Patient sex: F
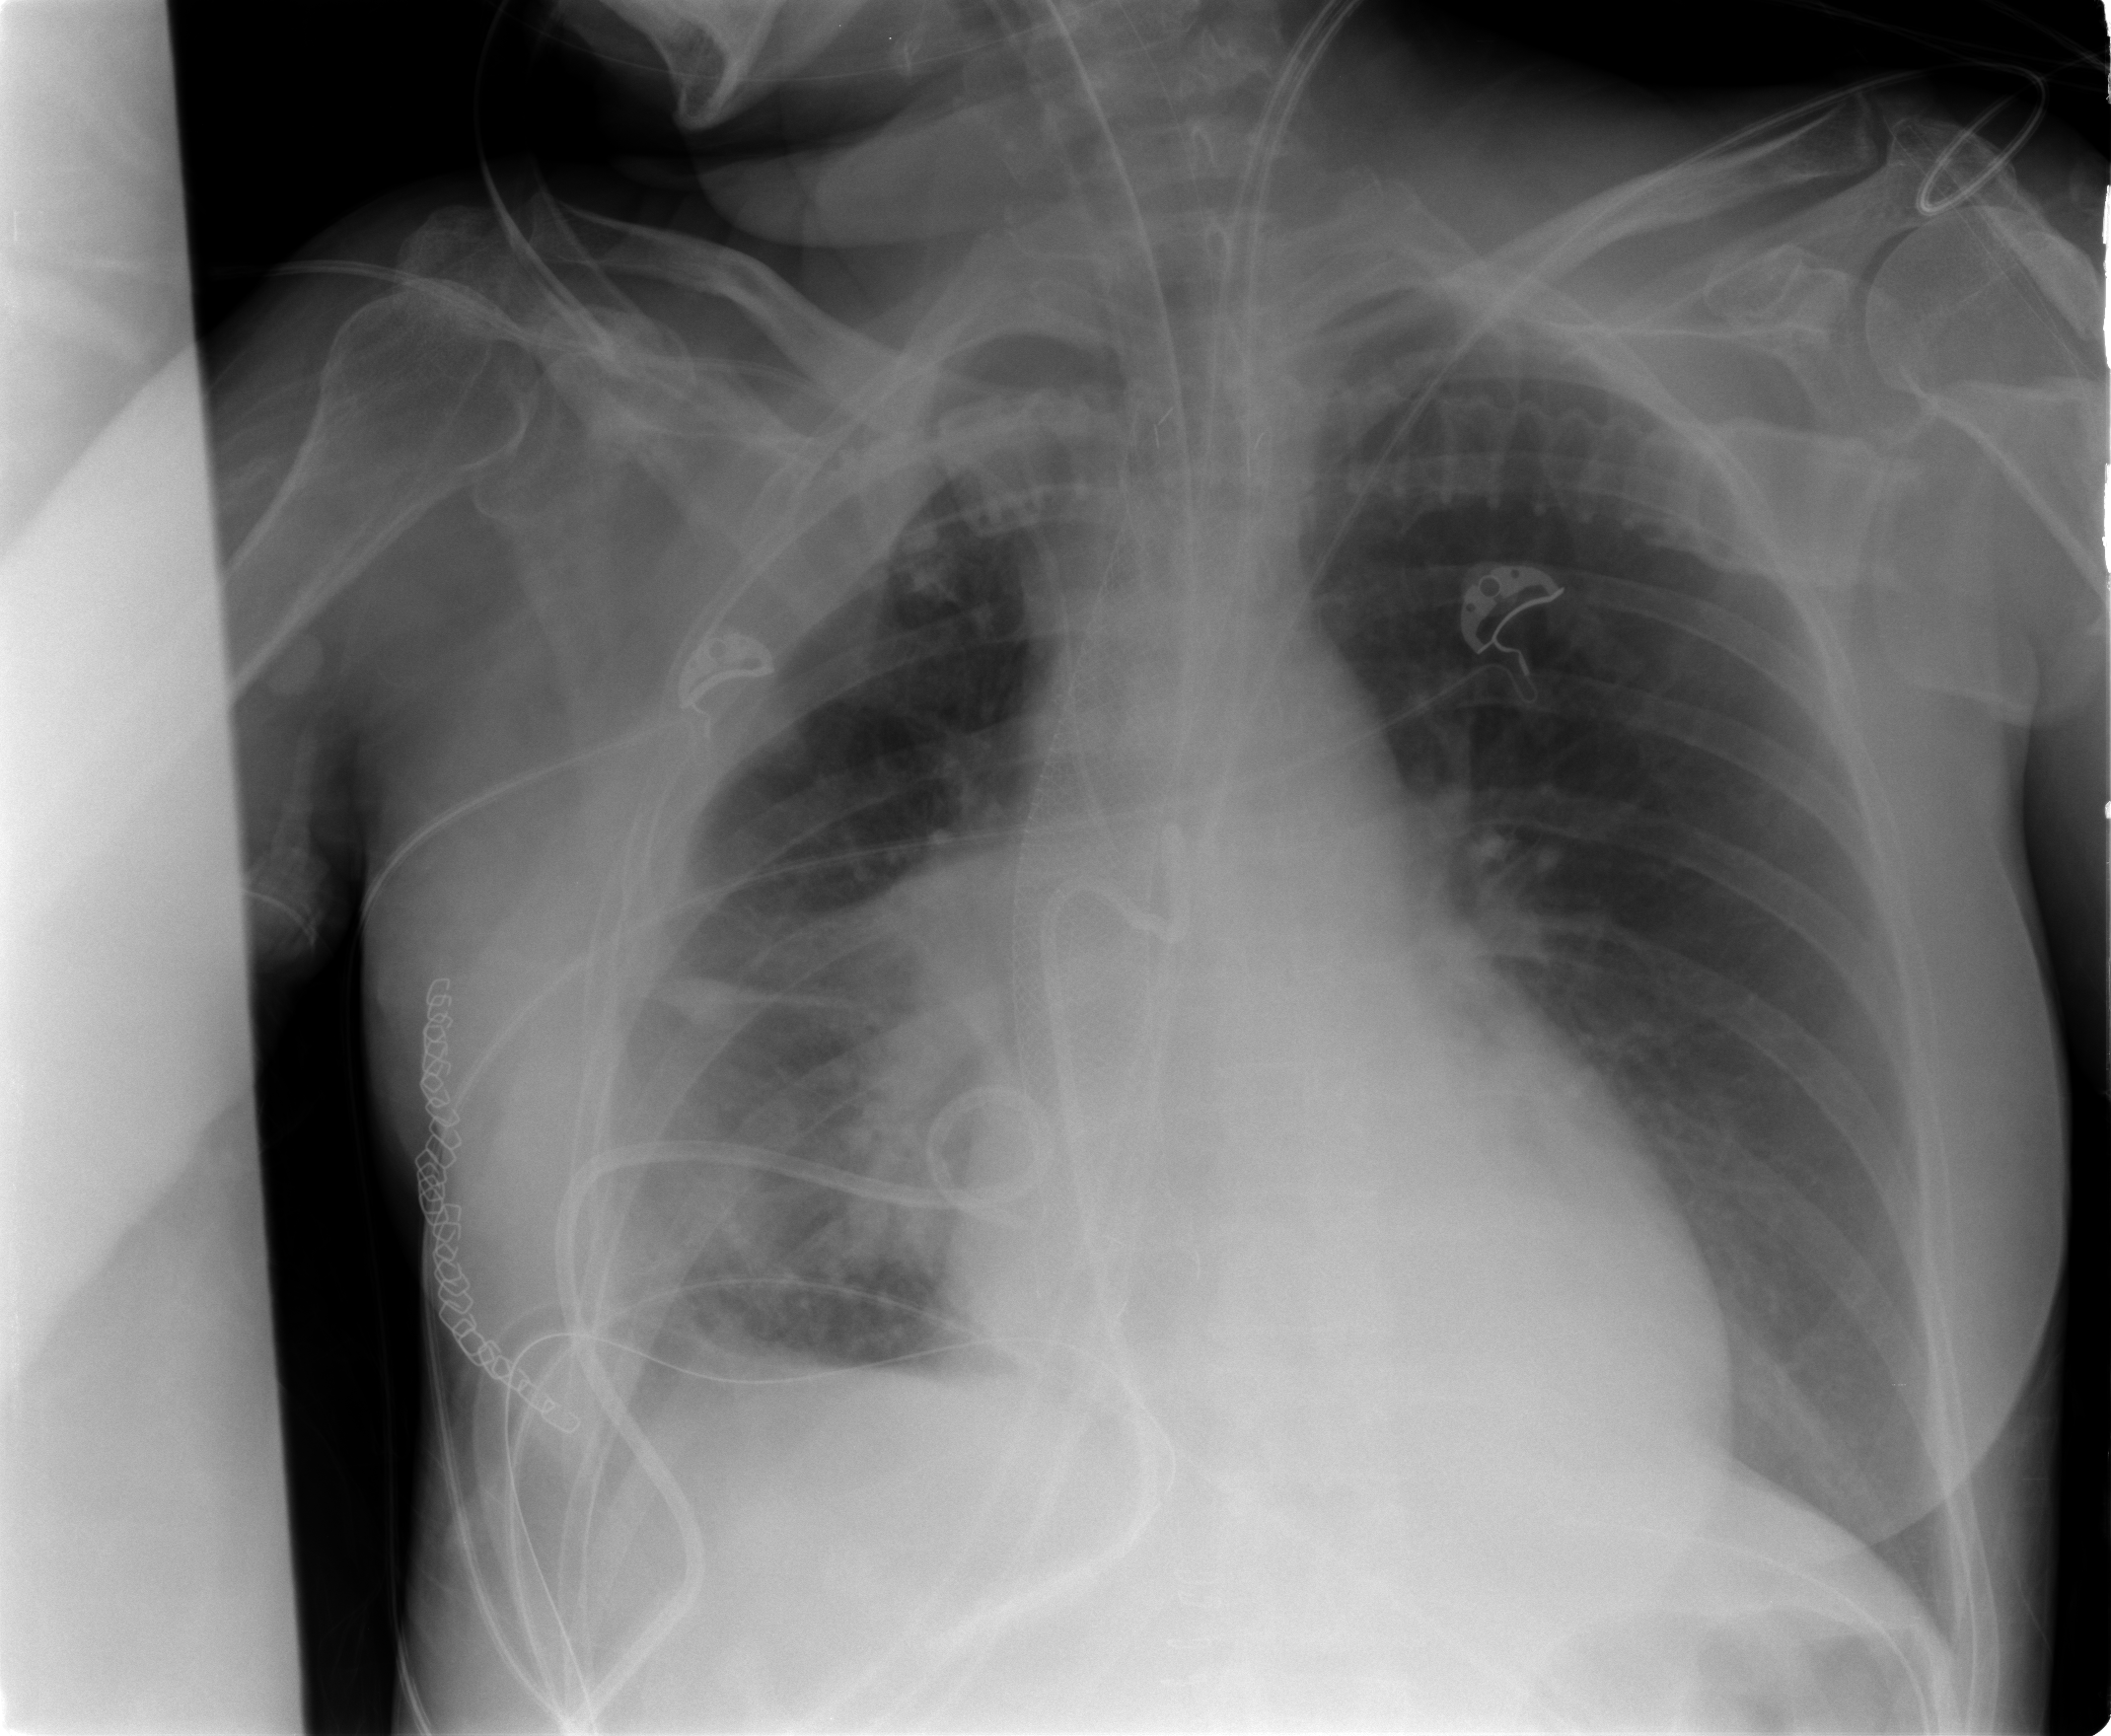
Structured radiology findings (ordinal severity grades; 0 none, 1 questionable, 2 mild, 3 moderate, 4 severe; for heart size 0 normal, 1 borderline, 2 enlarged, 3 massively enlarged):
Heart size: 2
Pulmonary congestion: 0
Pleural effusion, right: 2
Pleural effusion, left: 0
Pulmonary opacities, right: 2
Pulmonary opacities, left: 0
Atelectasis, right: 2
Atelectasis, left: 0